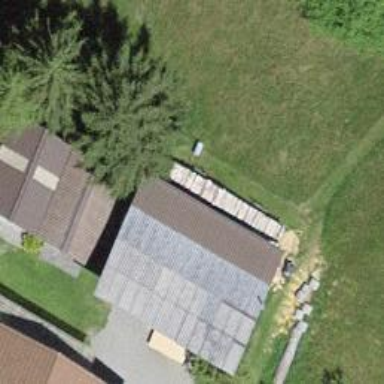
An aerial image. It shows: Garage building.